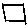
Label: square